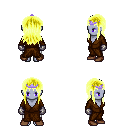
a pixel art fantasy rpg character, female body template, dark elf, purple skin, brown robe, white pants, gold unkempt hairstyle, purple tiara, metal gloves, brown shoes, four views (front, back, left, right), 2x2 character sprite sheet, small pixel art, hard edges, no anti-aliasing